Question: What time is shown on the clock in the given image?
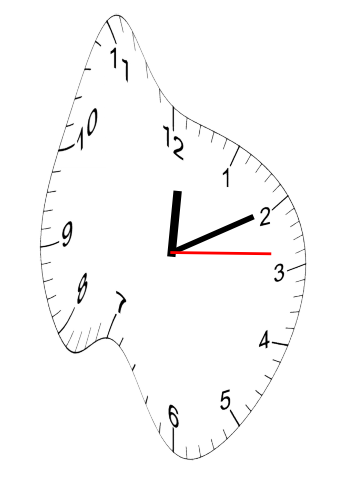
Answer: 12:10:14